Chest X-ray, AP view. Patient: 69 years old, sex M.
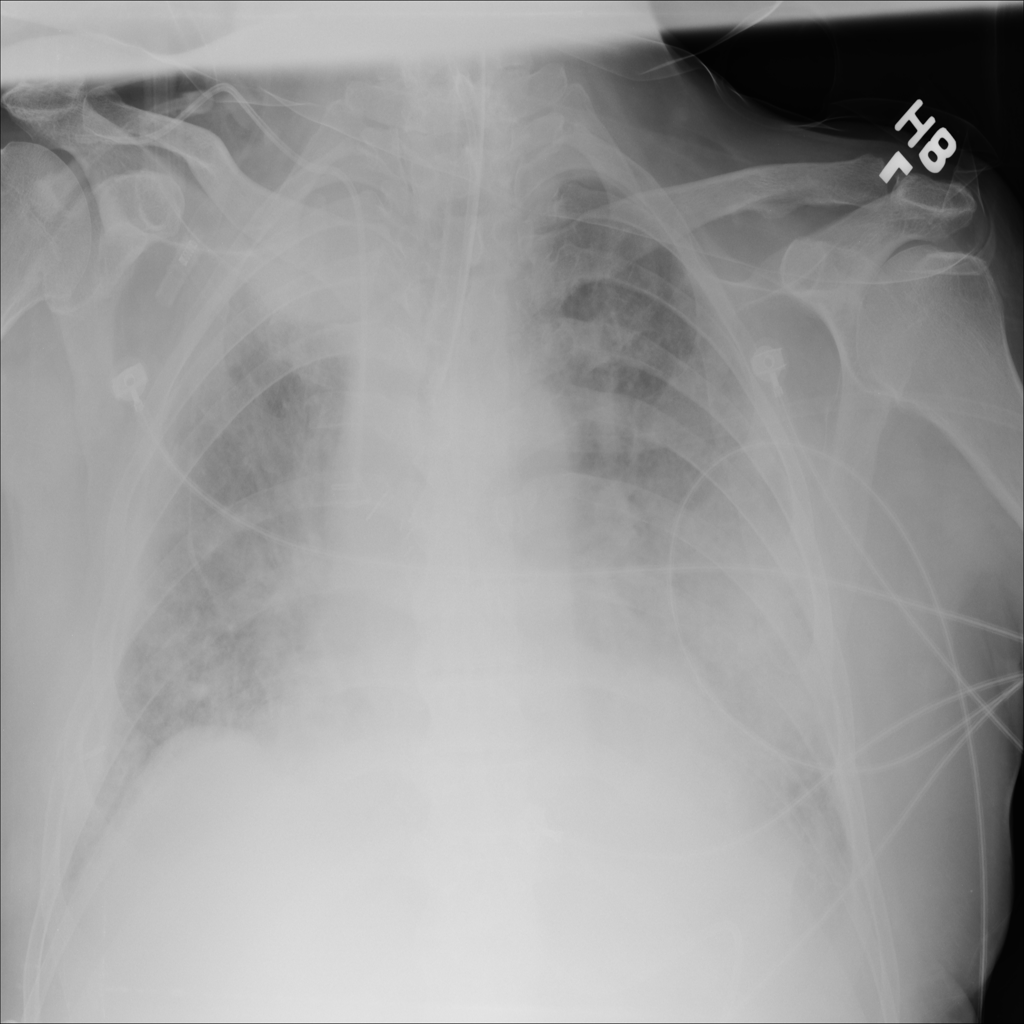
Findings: Consolidation, Mass